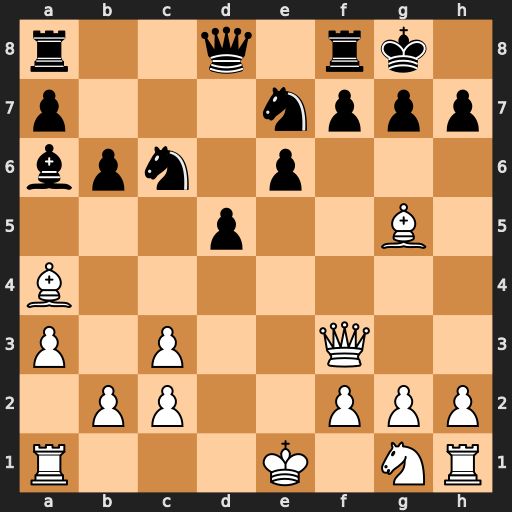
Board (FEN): r2q1rk1/p3nppp/bpn1p3/3p2B1/B7/P1P2Q2/1PP2PPP/R3K1NR
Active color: w
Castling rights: KQ
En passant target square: -
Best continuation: Bxc6 f6 Bxa8